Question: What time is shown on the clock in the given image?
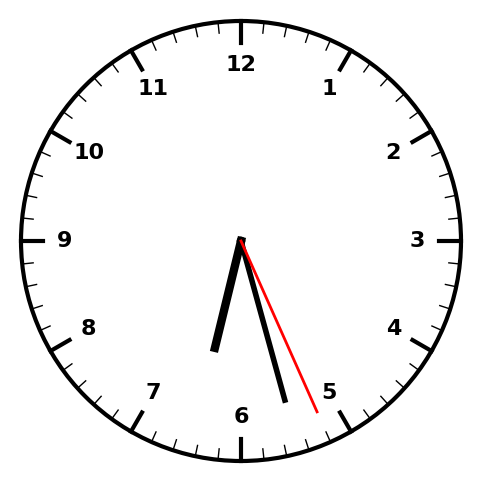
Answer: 06:27:26